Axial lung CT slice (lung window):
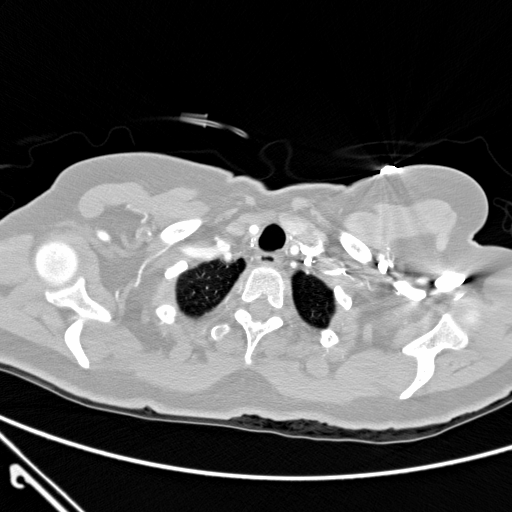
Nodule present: no